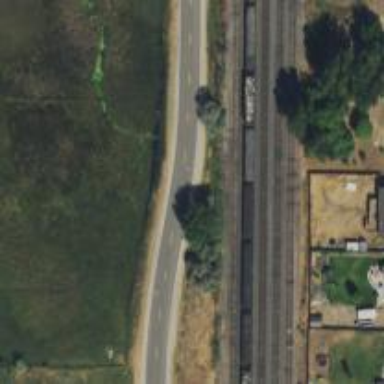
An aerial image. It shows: Railway siding with rails.